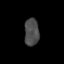
Tissue: skin
Cell type: Others
Senescence score: 0.6859
Nuclear area (px): 393
Mean DAPI intensity: 75.758